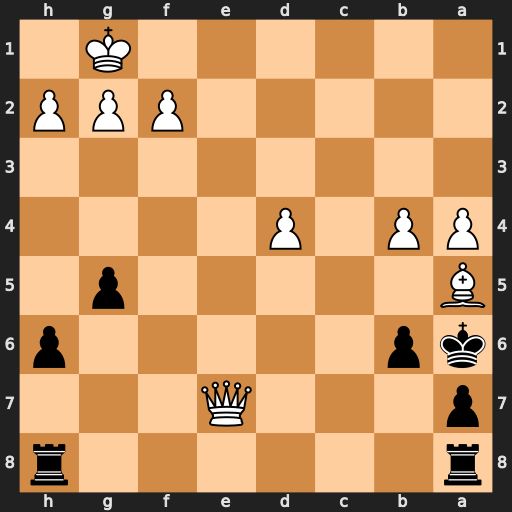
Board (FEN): r6r/p3Q3/kp5p/B5p1/PP1P4/8/5PPP/6K1
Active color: b
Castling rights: -
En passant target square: -
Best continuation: Rhe8 Qe3 Rxe3